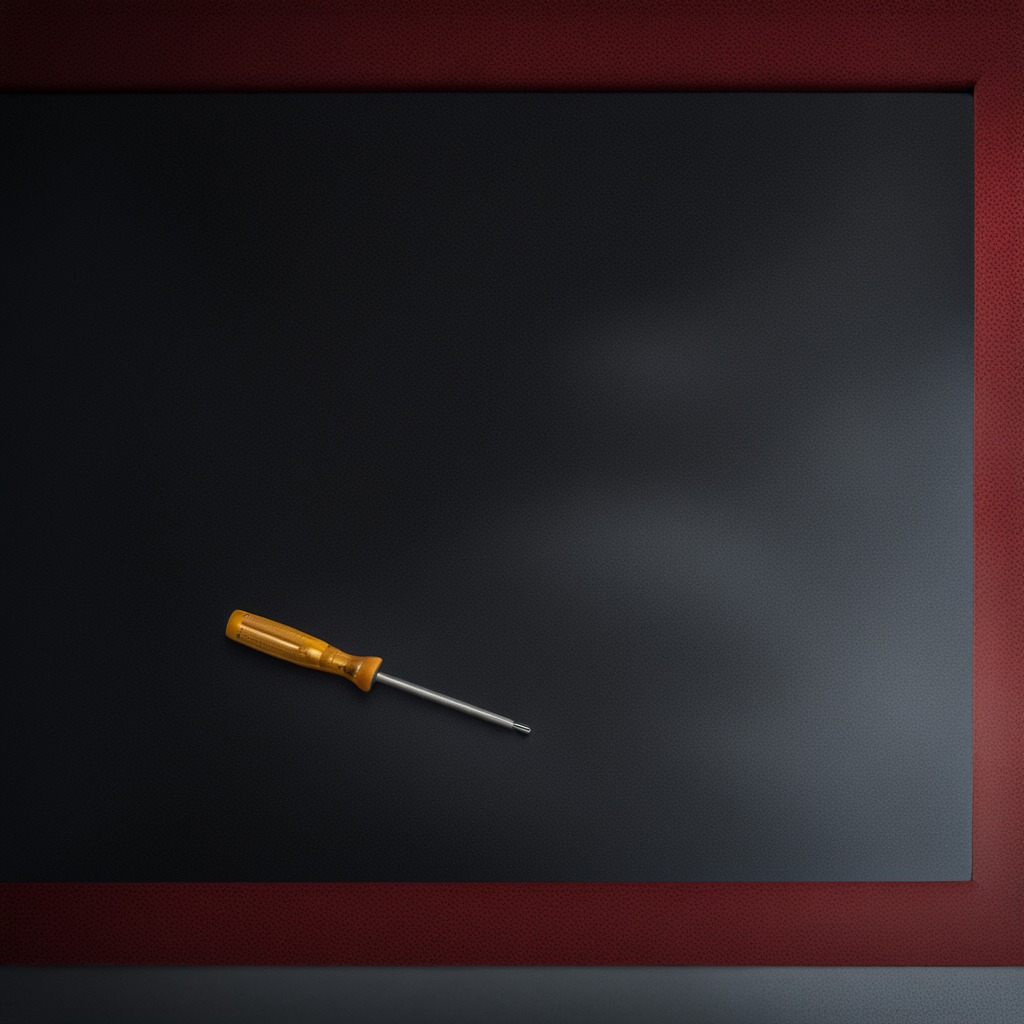
A screwdriver lies on the tabletop.